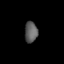
Tissue: prostate
Cell type: Myeloid cells
Senescence score: 0.1508
Nuclear area (px): 262
Mean DAPI intensity: 93.221